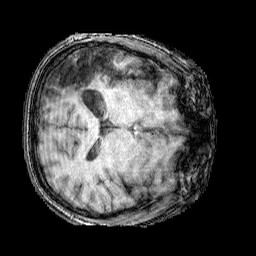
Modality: T1w
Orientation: axial
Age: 49
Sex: male
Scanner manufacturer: siemens
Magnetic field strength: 3 T
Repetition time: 2.25 s
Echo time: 0.00415 s